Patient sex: M
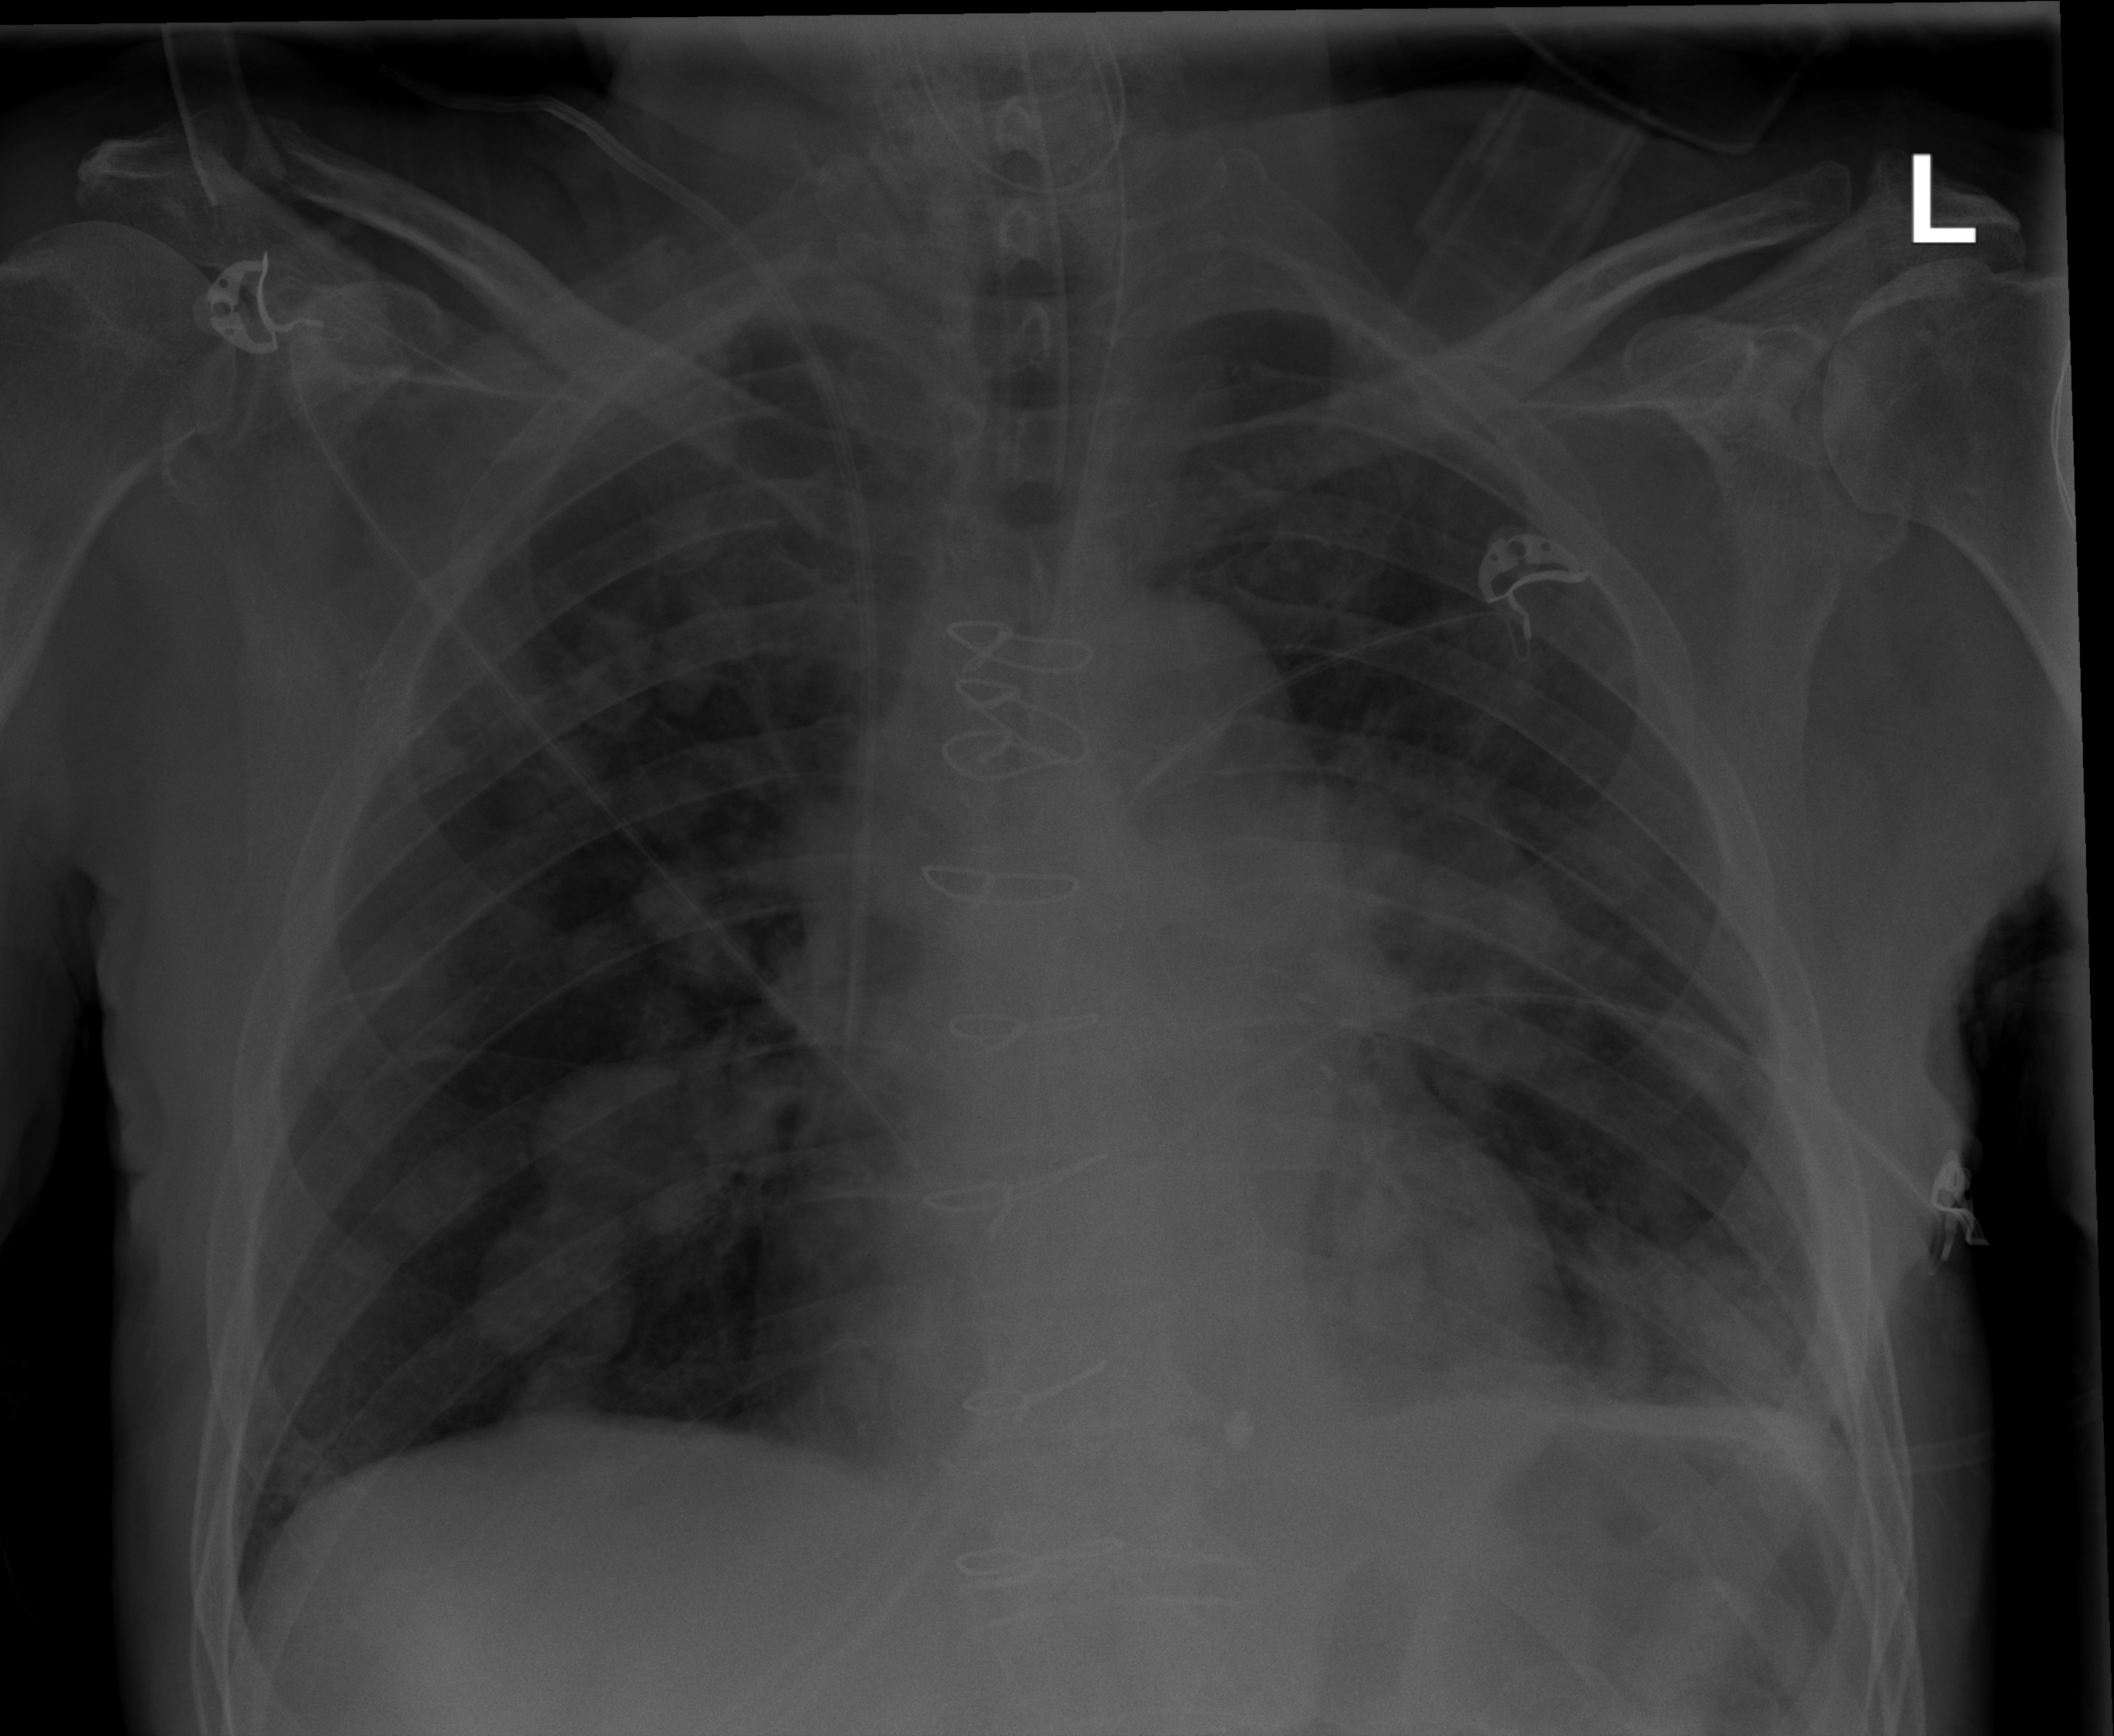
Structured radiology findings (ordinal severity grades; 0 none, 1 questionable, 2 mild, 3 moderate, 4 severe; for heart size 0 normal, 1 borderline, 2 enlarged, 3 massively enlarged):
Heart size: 1
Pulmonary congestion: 0
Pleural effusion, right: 0
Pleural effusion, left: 1
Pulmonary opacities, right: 0
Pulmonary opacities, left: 0
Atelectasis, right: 2
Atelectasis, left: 2